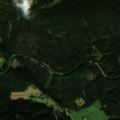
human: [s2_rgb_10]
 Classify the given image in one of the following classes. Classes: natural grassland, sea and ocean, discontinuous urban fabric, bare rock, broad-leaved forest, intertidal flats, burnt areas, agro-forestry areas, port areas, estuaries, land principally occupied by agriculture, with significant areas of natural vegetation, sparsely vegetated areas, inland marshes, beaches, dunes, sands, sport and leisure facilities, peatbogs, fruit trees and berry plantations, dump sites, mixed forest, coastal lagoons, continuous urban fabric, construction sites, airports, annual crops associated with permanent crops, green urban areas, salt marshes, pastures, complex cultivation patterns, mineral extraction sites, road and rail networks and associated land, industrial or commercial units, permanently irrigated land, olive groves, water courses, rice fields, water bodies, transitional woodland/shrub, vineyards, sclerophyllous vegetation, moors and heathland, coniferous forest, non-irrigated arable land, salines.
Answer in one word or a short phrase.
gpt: pastures, coniferous forest